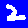
Digit: 2